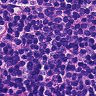
Metastatic tissue present: no